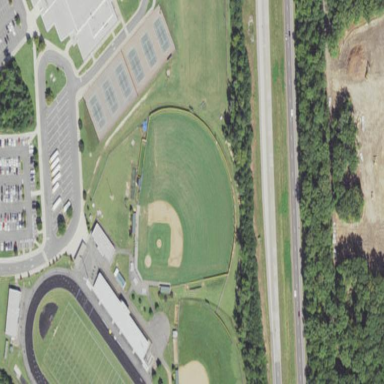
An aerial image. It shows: Baseball pitch for leisure land.